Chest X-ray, PA view. Patient: 69 years old, sex M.
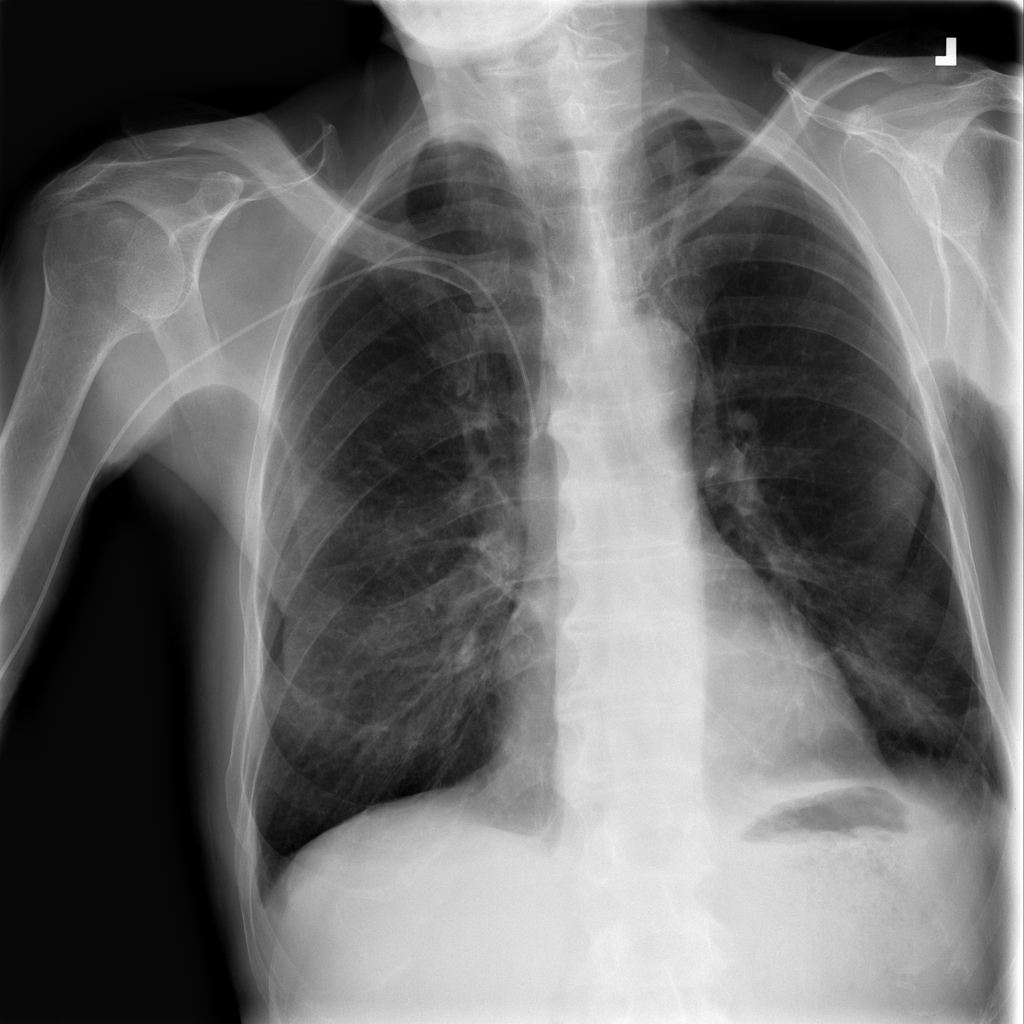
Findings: Infiltration